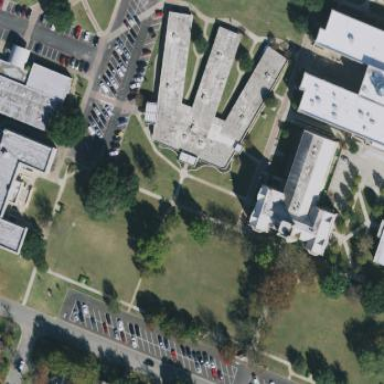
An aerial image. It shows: View of university building.